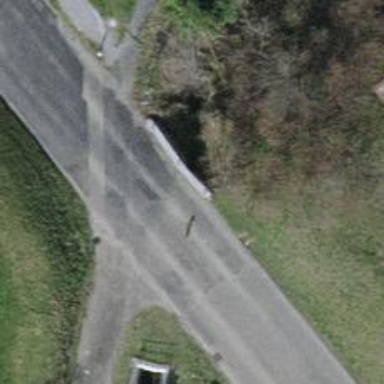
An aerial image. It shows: Culvert tunnel.